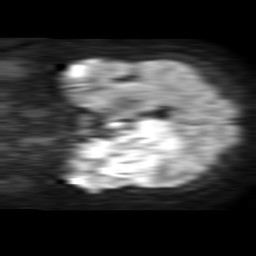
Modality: TRACE
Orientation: coronal
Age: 58
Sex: female
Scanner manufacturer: philips
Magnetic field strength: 1.5 T
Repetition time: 4.6 s
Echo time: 0.07505 s